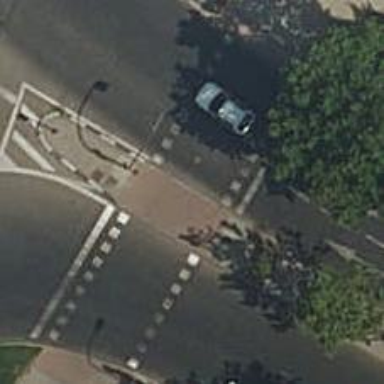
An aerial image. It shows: Road with traffic signals.